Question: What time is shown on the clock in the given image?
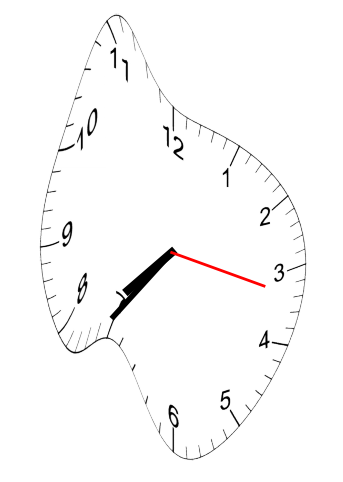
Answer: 07:36:17